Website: bh-photo
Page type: cross-sells
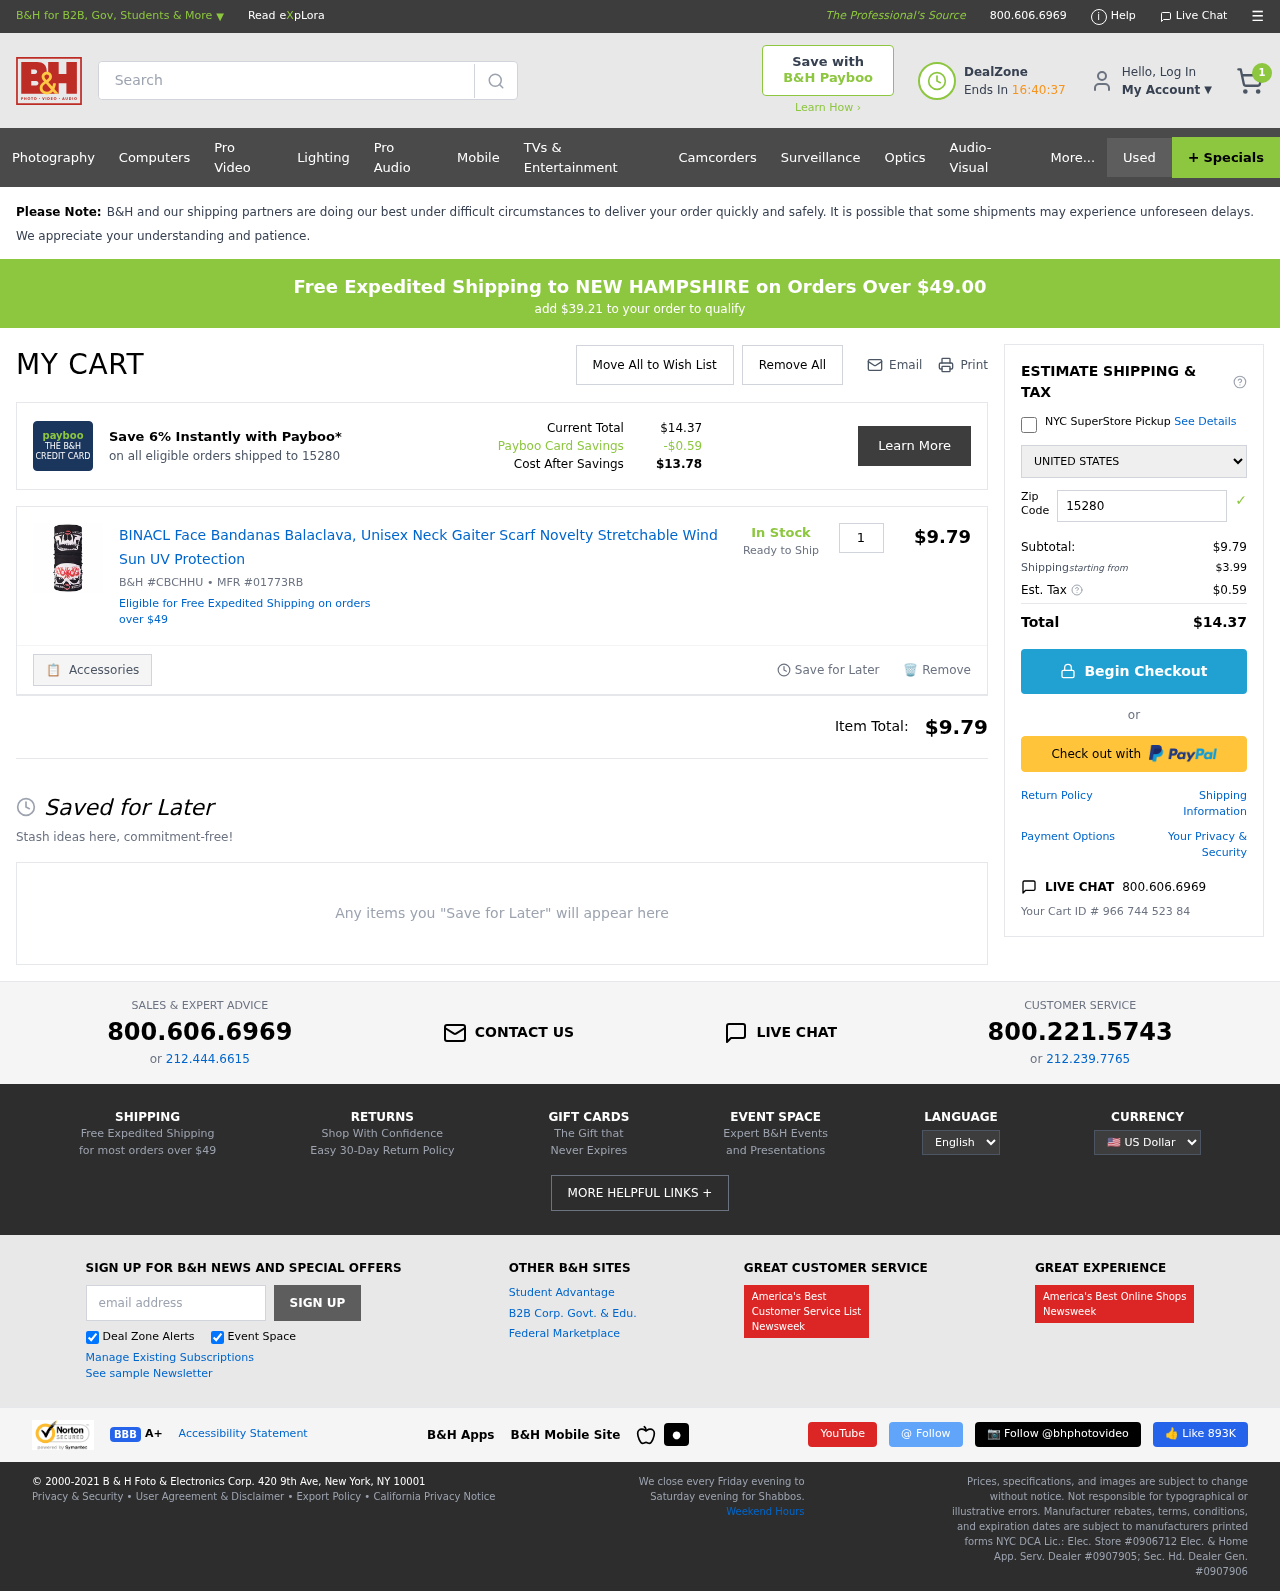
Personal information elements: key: PII_COUNTRY
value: United States
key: PII_POSTCODE
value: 15280
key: PII_STATE
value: NEW HAMPSHIRE
Product elements: key: PRODUCT1_NAME
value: BINACL Face Bandanas Balaclava, Unisex Neck Gaiter Scarf Novelty Stretchable Wind Sun UV Protection
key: PRODUCT1_PRICE
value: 9.79
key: PRODUCT1_QUANTITY
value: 1
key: PRODUCT1_SKU
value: B&H #CBCHHU
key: PRODUCT1_MFR
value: MFR #01773RB
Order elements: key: ORDER_NUM_ITEMS
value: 1
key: SHIPPING_THRESHOLD_REMAINING
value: $39.21
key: ORDER_TOTAL
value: $14.37
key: ORDER_SUBTOTAL
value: $9.79
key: ORDER_SHIPPING_COST
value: $3.99
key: ORDER_TAX
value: $0.59
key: ORDER_ID
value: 966 744 523 84
Search elements: key: HEADER_SEARCH
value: Search
Other elements: key: PAYBOO_SAVINGS
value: -$0.59
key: COST_AFTER_SAVINGS
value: $13.78